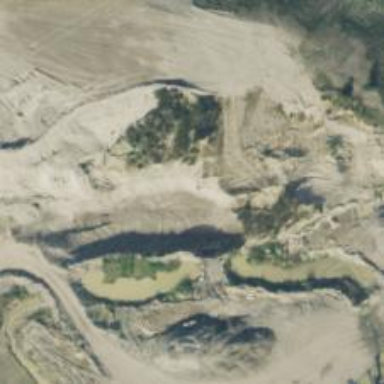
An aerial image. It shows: Quarry area.